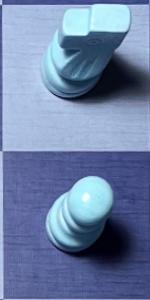
Label: Pawn_White